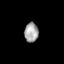
Tissue: skin
Cell type: Epithelial cells
Senescence score: 0.2615
Nuclear area (px): 269
Mean DAPI intensity: 162.662